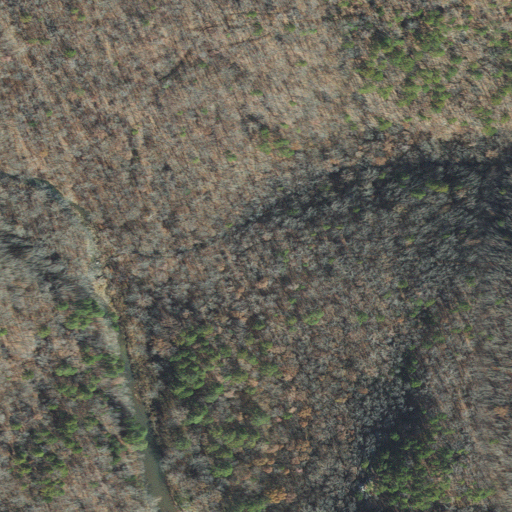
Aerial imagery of valley in Arkansas named George Main Hollow containing deciduous forest and mixed forest